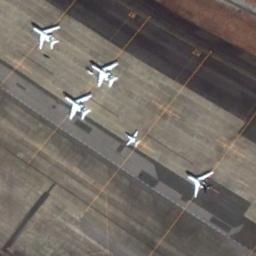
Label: airplane